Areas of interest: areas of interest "Xu Xilin's Former Residence Ruins"
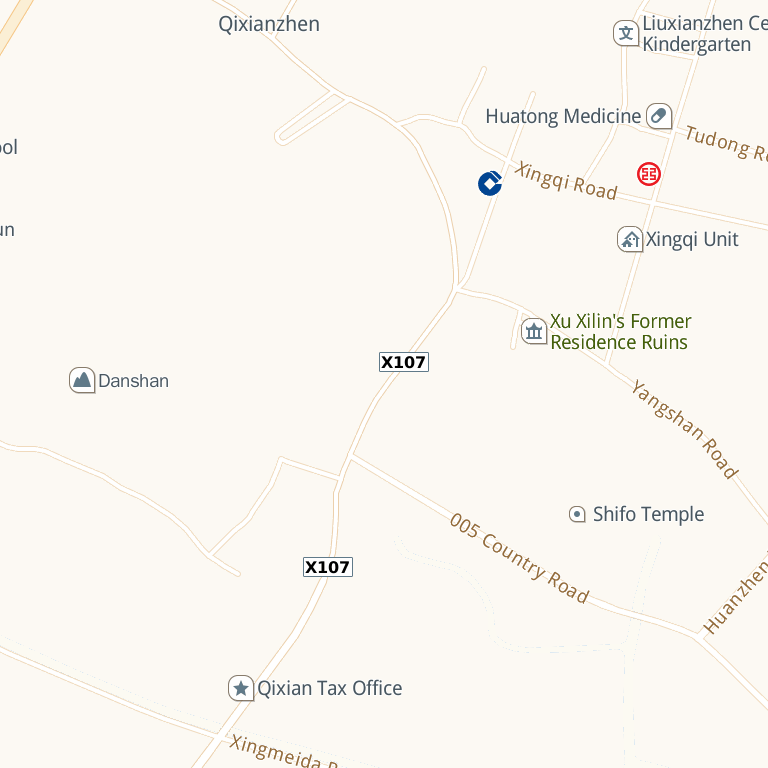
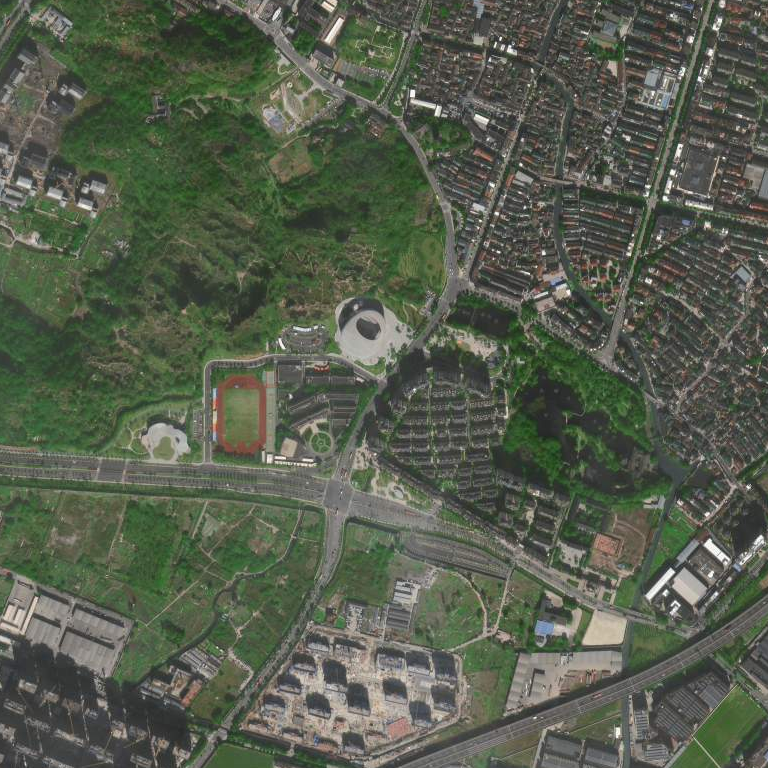